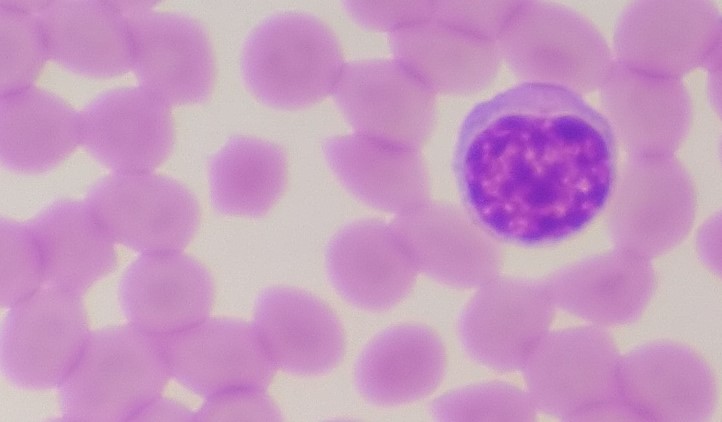
White blood cell type: Lymphocyte